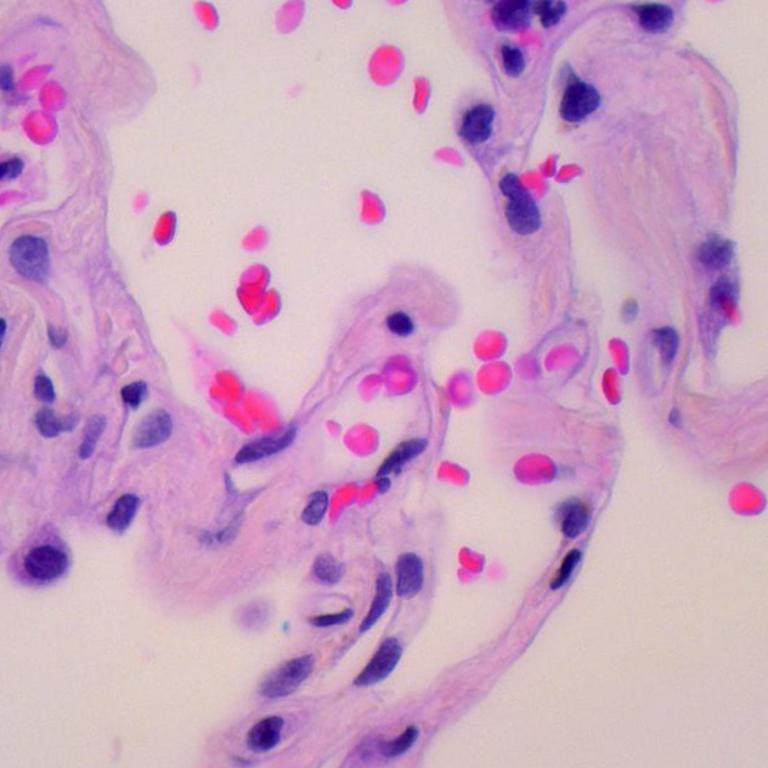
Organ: lung
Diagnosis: benign